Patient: sex M, age 51
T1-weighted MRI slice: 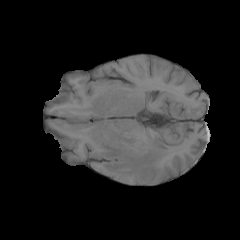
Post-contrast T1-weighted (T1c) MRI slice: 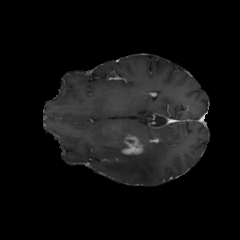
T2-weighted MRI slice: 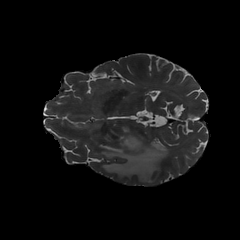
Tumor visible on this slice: yes
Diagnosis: Glioblastoma, IDH-wildtype
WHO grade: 4